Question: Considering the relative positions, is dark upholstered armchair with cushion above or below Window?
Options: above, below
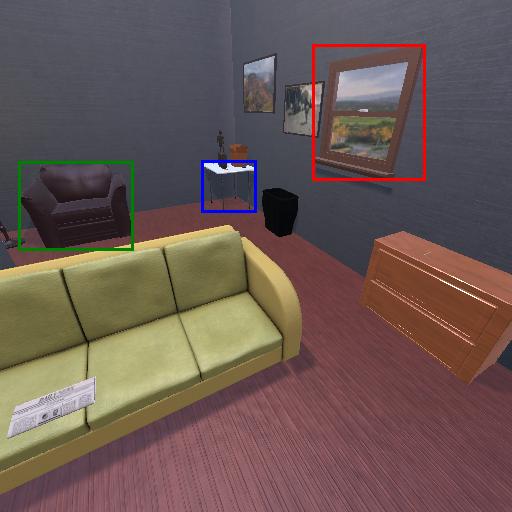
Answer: above